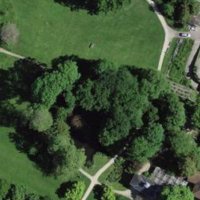
EUNIS habitat code: 55
Species observed at this site:
Veronica filiformis
Caltha palustris
Crassula helmsii
Cotinus coggygria